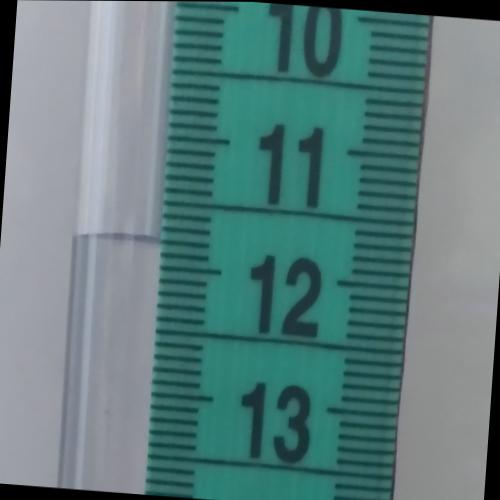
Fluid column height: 11.8 cm